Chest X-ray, PA view. Patient: 22 years old, sex F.
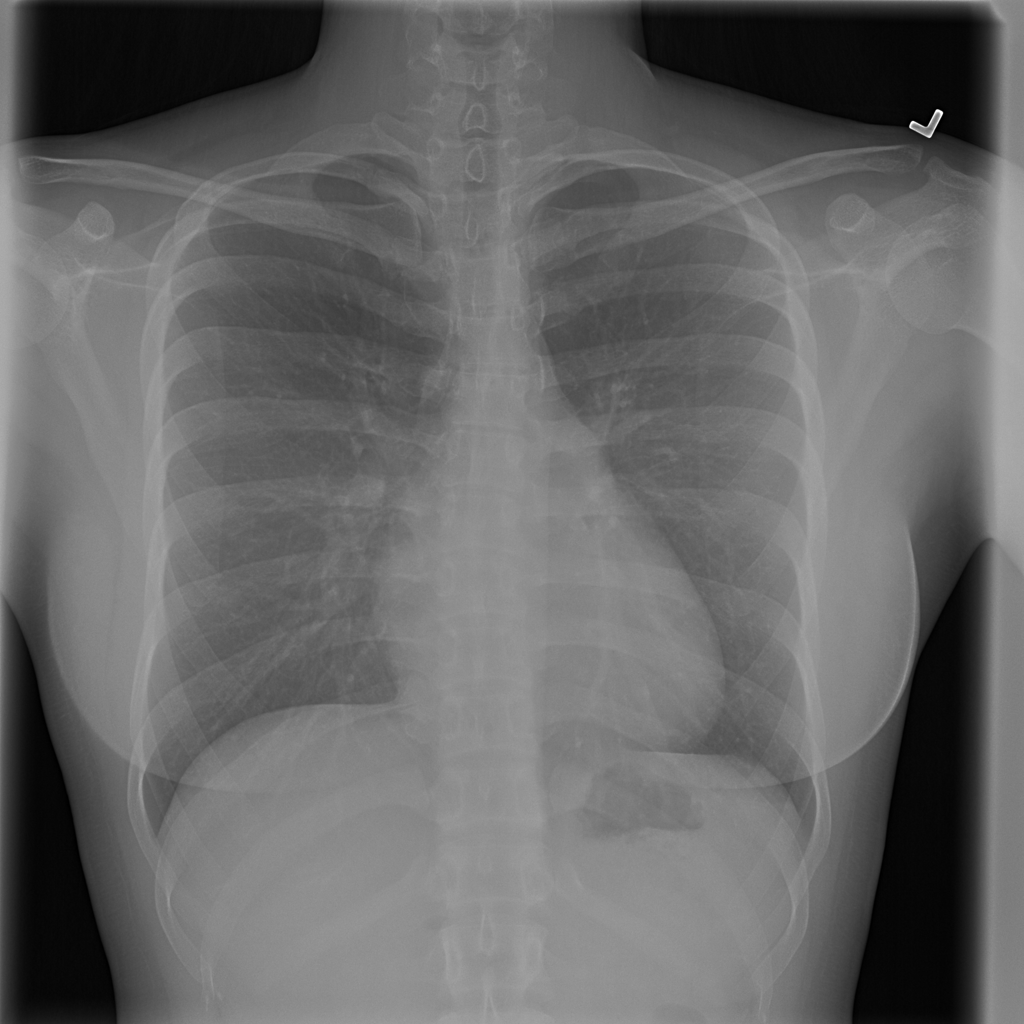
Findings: No Finding